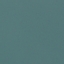
Land use / land cover class: SeaLake